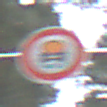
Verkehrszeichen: VerbotFahrzeugeWassergefaehrdenderLadung
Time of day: Midday
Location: Outdoor (Nature)
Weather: Overcast
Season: NotSpecified
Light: Natural